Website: apple
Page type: customer-info-address
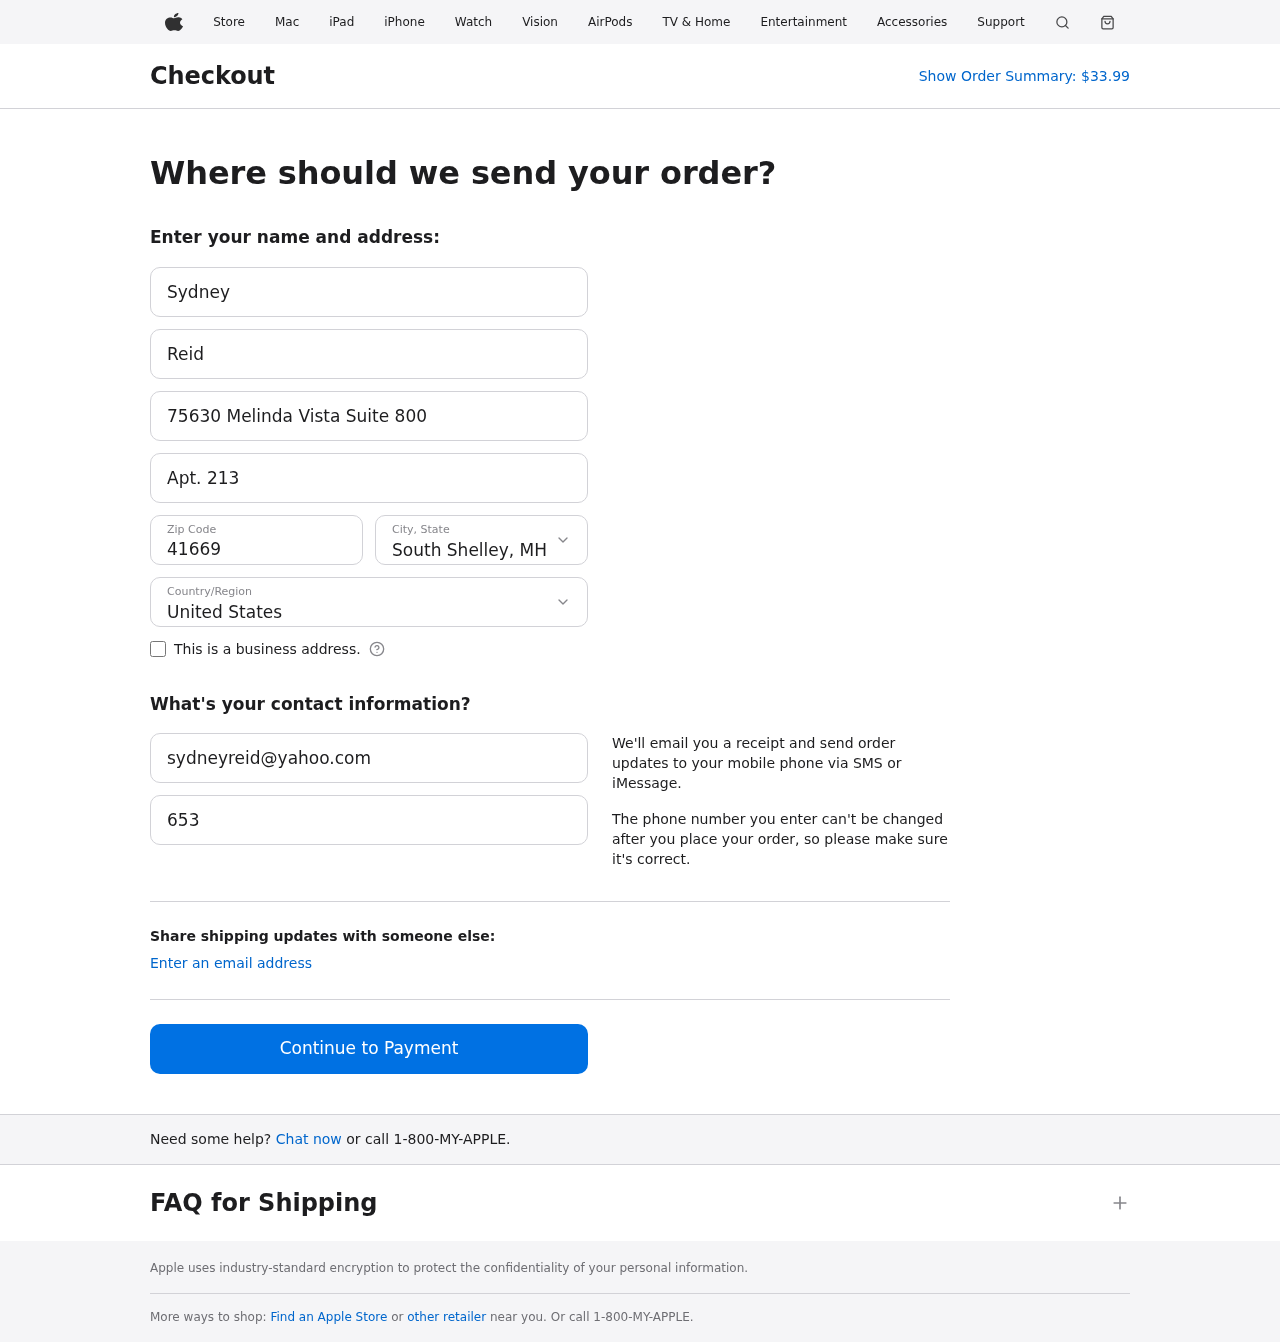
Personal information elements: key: PII_CITY_STATE
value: South Shelley, MH
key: PII_COUNTRY
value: United States
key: PII_EMAIL
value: sydneyreid@yahoo.com
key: PII_FIRSTNAME
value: Sydney
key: PII_LASTNAME
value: Reid
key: PII_PHONE
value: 6537566916
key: PII_POSTCODE
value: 41669
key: PII_STREET
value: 75630 Melinda Vista Suite 800
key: PII_STREET2
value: Apt. 213
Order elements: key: ORDER_TOTAL
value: $33.99